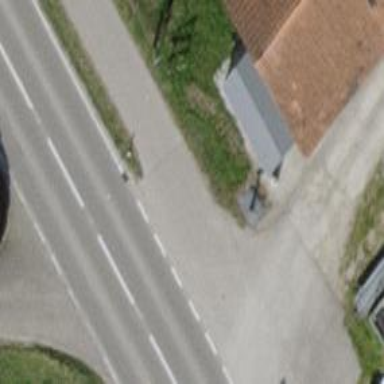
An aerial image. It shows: Sidewalk.